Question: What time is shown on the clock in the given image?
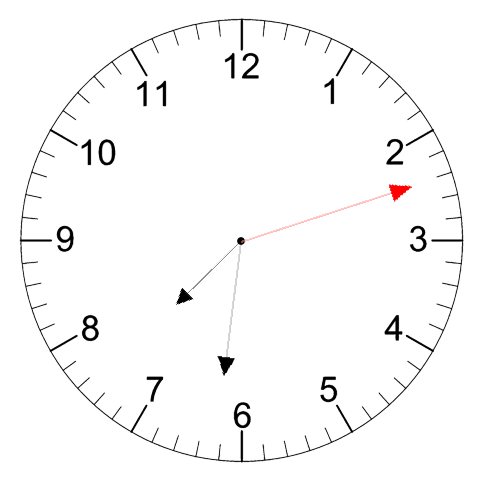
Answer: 07:31:12